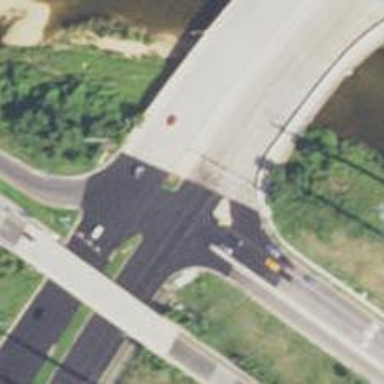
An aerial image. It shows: Uncontrolled crossing on the road.